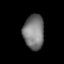
Tissue: lung
Cell type: Myeloid cells
Senescence score: 0.652
Nuclear area (px): 698
Mean DAPI intensity: 122.67